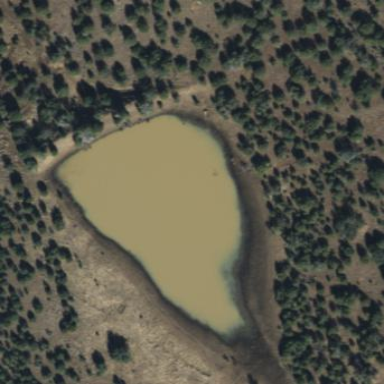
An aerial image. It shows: Natural watering place with stream pool.